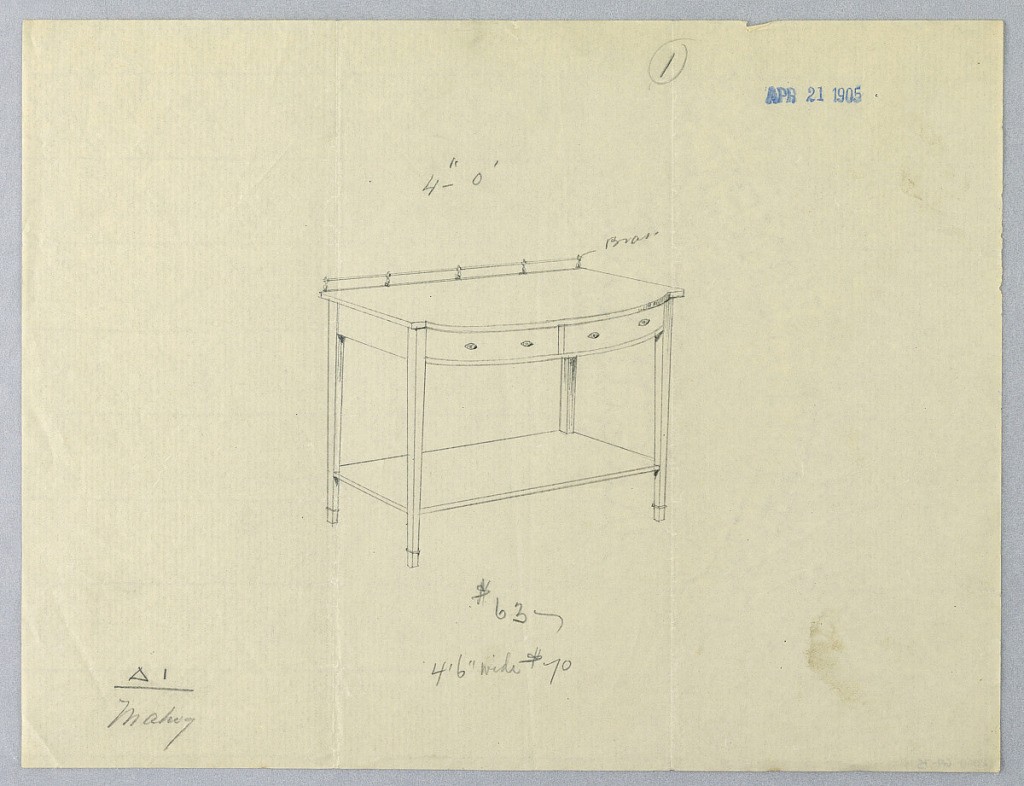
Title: Design for Serving Table with Convex Front
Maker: A.N. Davenport Co.
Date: April 21, 1905
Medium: Graphite on thin cream paper
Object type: Drawing
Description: Oblong body with convex front, having 2 drawers and raised on 4 straight tapering legs; rectangular lower shelf attaches just above floor level; brass railing across back of table top.